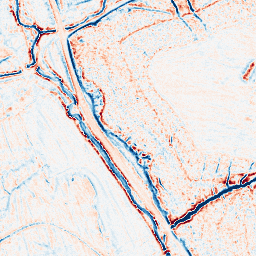
Category: edge_preserving
Decomposition family: bilateral
Decomposition parameters: d: 9
sigma_color: 50
sigma_space: 50
Upsampling method: lanczos
Upsampling parameters: scale: 4
Upsampling scale: 4